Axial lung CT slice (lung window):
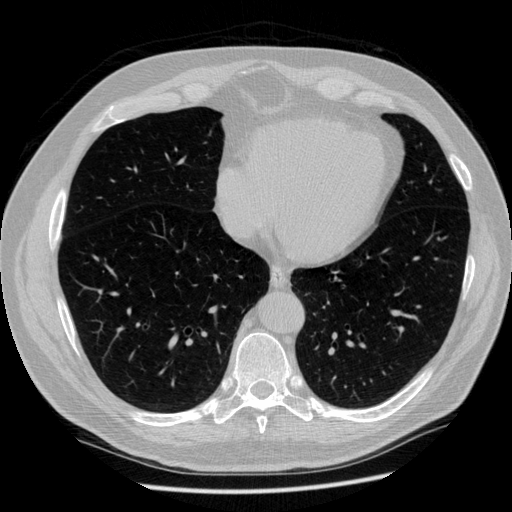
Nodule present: no